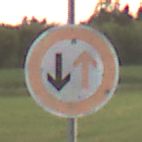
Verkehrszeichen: VorrangDesGegenverkehrs
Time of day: SunriseSunset
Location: Outdoor (Nature)
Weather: Clear
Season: NotSpecified
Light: Natural